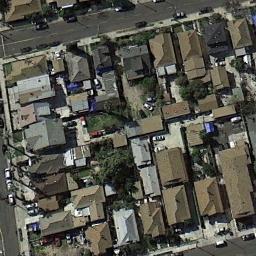
Label: residential